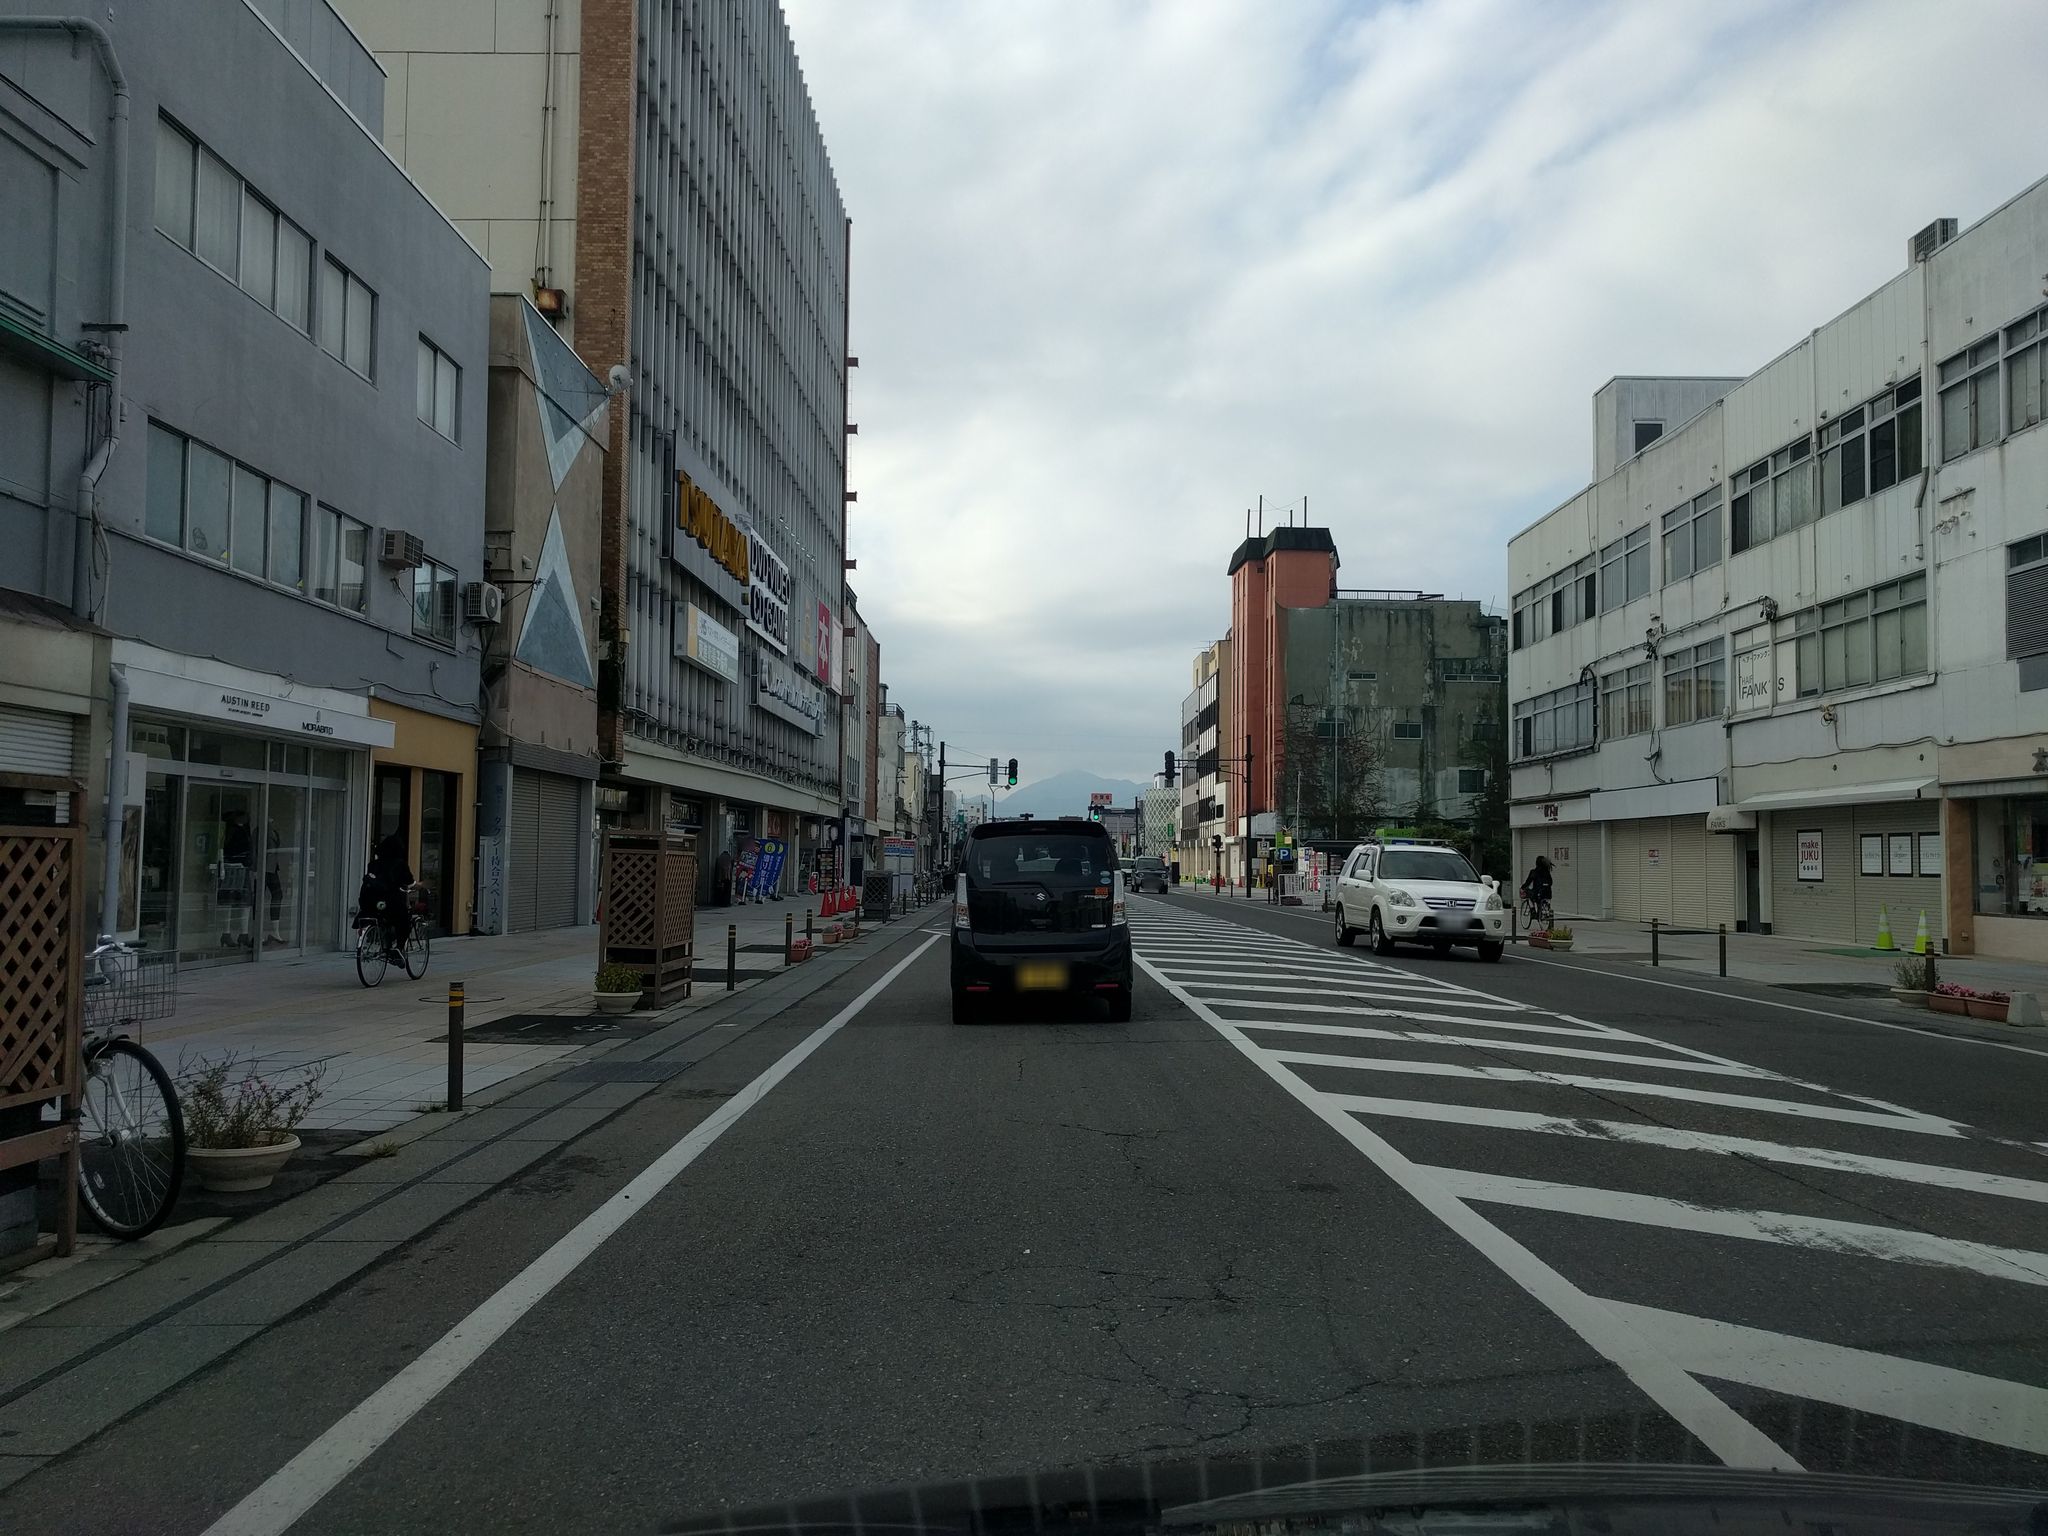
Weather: cloudy
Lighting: day
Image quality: good
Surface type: driving surface
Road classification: trunk
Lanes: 2.0
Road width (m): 5.1
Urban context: urban centre
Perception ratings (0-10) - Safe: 5.37, Lively: 8.01, Beautiful: 6.88, Boring: 3.88, Depressing: 4.42, Wealthy: 6.46